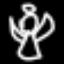
Label: angel